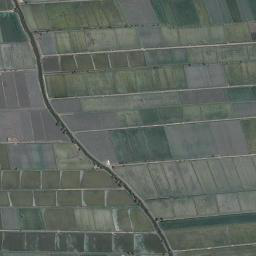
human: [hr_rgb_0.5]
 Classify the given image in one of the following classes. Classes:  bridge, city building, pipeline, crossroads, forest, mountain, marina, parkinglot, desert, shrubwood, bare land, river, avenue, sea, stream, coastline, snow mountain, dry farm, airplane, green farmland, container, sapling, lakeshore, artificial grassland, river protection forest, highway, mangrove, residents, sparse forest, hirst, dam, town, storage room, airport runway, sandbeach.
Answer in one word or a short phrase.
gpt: green farmland